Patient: sex M, age 67
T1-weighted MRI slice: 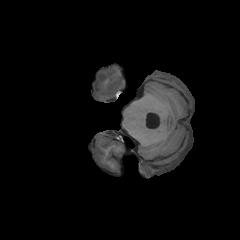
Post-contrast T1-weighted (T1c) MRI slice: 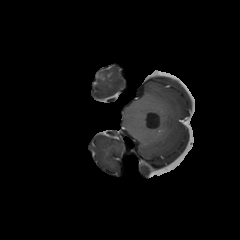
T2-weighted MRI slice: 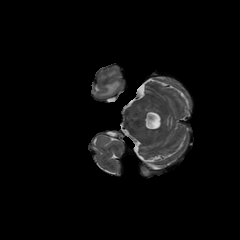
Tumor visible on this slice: yes
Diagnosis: Glioblastoma, IDH-wildtype
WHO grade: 4